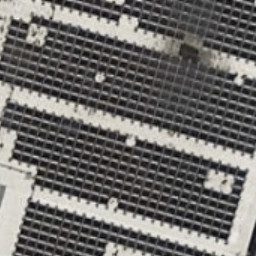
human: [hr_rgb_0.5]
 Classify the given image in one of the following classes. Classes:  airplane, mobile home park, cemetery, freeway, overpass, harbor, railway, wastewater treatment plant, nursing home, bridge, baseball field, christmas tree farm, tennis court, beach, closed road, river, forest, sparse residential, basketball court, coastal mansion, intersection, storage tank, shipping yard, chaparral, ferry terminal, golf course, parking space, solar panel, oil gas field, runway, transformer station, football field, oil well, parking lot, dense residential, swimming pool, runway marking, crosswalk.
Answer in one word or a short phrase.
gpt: solar panel